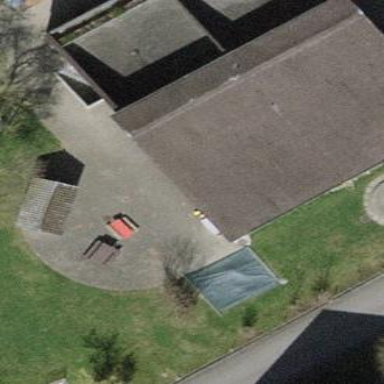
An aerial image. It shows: Kindergarten building.